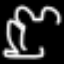
Label: frog